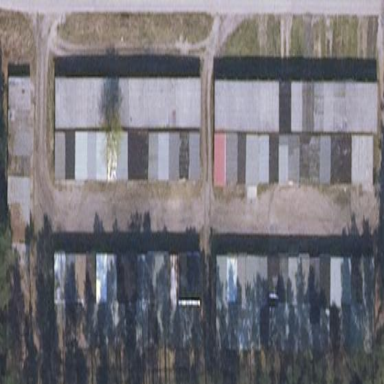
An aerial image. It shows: Area designated for garages.